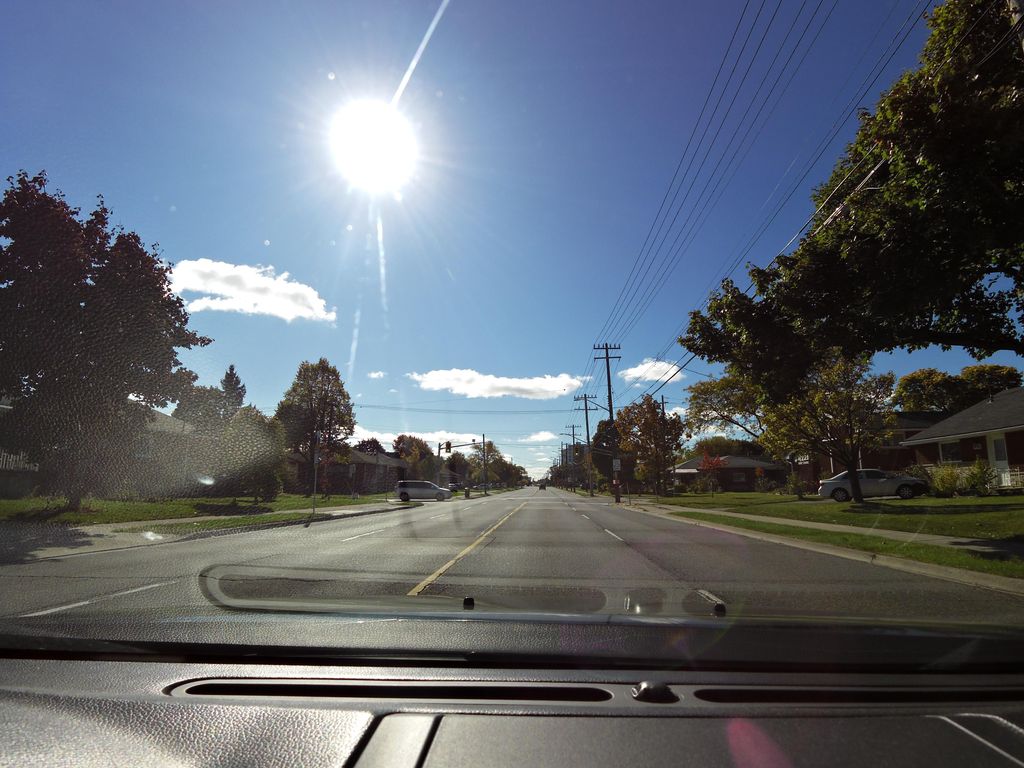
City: hamilton